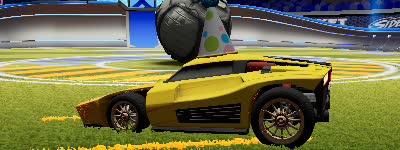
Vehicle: breakout